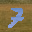
Label: 7